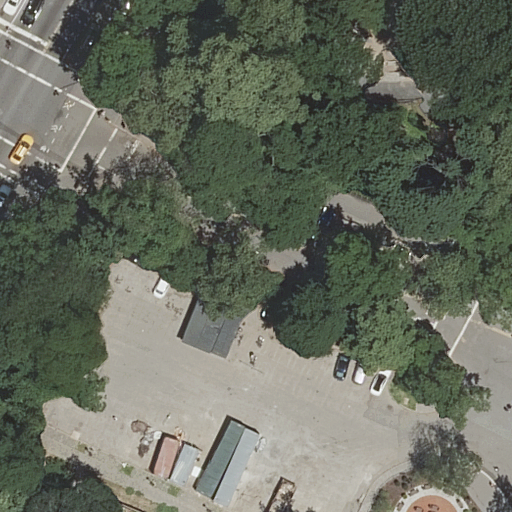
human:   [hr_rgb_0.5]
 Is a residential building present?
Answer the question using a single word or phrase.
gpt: yes

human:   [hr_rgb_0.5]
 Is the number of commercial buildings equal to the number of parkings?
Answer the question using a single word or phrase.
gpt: no

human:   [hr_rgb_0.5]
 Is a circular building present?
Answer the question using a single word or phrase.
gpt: no

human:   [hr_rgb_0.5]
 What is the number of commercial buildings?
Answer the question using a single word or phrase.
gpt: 0

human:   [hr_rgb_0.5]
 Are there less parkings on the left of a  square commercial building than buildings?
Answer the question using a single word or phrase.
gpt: yes

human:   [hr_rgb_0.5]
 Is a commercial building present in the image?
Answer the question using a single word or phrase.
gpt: no

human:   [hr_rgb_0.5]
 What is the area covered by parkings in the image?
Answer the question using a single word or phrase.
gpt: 68m2

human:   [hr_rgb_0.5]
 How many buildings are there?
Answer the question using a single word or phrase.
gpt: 1

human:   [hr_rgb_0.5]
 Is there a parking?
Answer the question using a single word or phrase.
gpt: yes

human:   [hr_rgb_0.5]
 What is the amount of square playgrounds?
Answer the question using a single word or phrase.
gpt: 0

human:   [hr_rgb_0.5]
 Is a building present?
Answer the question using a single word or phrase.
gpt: yes

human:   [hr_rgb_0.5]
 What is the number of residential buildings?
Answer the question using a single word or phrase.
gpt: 1

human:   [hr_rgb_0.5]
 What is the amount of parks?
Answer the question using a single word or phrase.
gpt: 1

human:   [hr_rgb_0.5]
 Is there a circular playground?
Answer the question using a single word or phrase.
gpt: no

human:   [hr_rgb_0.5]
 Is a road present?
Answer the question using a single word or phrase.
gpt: yes

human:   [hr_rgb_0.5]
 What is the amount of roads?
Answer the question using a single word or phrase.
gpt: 10

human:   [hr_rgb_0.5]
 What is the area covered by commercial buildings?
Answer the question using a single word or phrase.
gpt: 0m2

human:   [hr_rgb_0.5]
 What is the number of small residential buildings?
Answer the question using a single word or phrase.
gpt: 0

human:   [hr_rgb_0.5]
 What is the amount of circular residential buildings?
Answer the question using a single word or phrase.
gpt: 0

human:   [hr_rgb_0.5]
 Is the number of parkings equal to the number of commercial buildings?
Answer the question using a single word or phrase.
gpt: no

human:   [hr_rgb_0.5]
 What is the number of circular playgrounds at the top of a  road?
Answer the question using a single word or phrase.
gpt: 0

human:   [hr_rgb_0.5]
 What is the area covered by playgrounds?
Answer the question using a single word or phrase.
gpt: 1179m2

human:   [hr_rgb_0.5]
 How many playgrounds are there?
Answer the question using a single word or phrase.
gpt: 1

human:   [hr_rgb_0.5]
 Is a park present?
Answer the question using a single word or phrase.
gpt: yes

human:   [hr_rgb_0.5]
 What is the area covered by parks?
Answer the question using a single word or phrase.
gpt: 10627m2

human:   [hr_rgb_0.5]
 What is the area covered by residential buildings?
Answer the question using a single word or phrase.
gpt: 304m2

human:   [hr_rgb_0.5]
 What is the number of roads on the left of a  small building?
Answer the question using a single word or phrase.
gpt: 0

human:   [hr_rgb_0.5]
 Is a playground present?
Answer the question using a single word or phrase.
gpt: yes

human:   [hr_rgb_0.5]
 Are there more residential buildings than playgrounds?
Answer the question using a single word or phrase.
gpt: no

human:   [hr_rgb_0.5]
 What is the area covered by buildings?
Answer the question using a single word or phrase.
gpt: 304m2

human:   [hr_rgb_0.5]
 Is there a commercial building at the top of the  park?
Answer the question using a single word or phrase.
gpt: no

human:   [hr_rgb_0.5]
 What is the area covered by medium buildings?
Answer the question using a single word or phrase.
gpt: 304m2

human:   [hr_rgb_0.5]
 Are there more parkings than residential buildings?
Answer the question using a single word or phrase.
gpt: no

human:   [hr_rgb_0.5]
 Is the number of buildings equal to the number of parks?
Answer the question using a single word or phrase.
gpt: yes

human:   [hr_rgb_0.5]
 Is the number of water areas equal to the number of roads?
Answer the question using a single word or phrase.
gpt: no

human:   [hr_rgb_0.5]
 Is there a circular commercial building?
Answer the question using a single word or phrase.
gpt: no

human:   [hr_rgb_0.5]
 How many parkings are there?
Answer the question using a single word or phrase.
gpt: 1

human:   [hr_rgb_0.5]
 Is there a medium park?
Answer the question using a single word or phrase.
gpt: no

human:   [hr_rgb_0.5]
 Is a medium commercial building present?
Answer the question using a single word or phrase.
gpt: no

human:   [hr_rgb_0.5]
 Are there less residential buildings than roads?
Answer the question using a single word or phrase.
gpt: yes

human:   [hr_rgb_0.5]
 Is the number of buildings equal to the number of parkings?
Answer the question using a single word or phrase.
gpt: yes

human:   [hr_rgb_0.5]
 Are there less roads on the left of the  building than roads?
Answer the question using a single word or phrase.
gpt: yes

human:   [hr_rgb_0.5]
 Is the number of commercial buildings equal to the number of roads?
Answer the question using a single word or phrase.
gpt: no

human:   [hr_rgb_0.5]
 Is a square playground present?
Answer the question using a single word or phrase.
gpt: no

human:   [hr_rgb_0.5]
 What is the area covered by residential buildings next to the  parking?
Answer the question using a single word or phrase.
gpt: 304m2

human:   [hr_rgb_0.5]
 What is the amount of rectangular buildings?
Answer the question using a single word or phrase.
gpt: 0

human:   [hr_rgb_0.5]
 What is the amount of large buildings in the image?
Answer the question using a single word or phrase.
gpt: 0

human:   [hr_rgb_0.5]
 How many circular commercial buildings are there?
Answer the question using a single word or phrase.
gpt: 0

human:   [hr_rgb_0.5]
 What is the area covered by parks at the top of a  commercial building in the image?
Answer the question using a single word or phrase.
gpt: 0m2

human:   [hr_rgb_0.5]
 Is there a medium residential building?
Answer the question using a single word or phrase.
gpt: yes

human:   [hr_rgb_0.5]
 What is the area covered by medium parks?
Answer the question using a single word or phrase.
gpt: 0m2

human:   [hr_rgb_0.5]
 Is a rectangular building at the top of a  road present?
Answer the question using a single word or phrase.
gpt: no

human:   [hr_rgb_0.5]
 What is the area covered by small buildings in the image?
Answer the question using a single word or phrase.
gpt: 0m2

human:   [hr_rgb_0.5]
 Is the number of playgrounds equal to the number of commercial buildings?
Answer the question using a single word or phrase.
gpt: no

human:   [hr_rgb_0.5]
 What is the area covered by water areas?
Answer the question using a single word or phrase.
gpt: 0m2

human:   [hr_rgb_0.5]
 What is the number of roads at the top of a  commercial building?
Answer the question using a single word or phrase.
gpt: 0

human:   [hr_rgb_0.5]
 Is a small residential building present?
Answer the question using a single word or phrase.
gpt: no

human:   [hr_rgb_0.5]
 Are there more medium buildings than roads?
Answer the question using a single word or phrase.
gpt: no

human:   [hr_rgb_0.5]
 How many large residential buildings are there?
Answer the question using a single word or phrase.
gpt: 0

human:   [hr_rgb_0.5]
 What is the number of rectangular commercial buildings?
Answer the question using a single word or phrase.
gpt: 0

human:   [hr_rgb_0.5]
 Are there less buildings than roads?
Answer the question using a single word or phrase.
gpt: yes

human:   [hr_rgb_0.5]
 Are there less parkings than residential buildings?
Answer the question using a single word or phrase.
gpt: no

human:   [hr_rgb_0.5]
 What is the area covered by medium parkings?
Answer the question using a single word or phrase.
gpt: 0m2

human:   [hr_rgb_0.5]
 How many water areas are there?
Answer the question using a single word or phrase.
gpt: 0